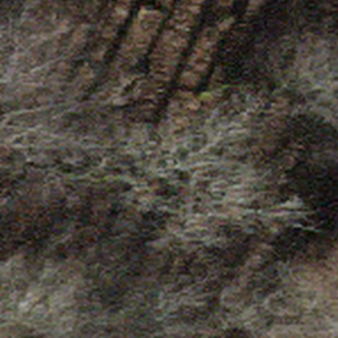
Label: other